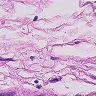
Metastatic tissue present: no